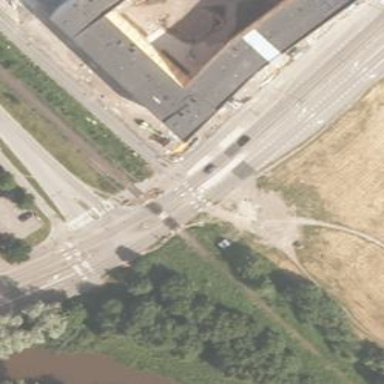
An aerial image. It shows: Light signal at railway crossing.